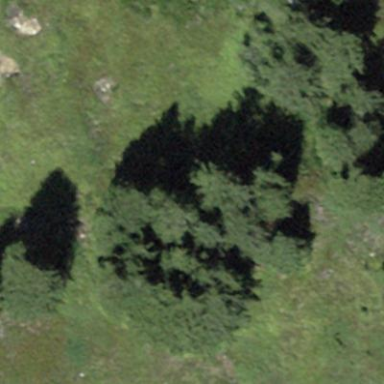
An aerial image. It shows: Patch of scrub vegetation.